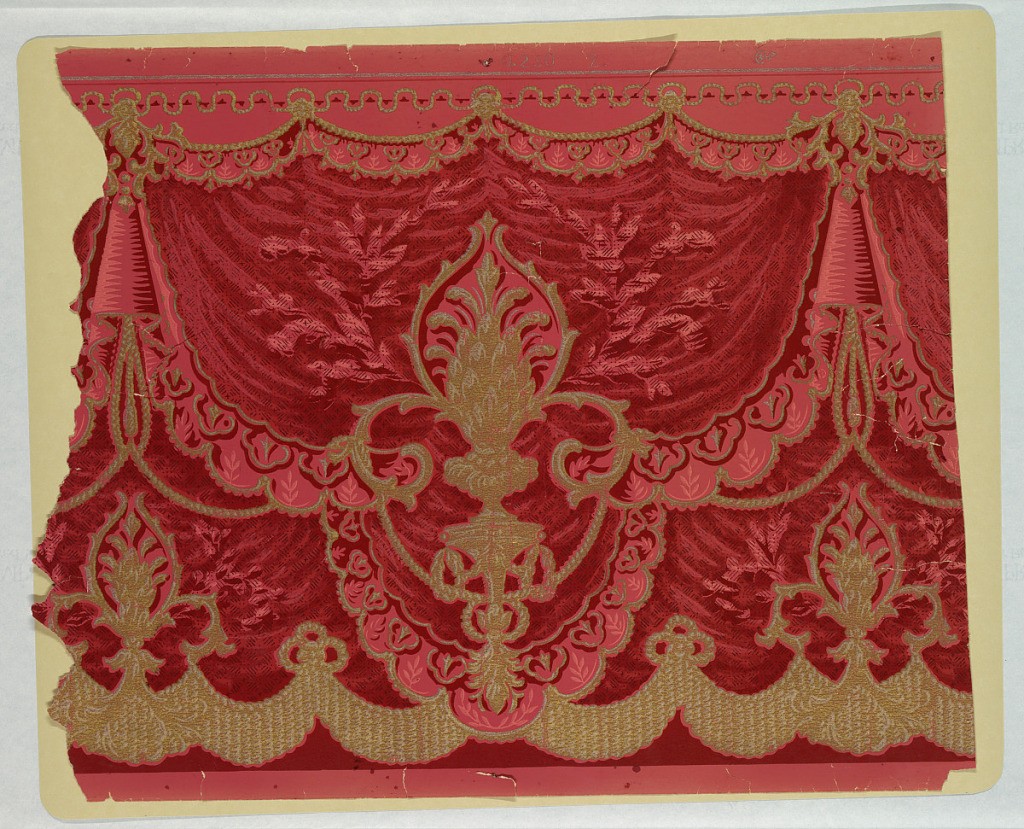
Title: Frieze
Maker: Cresswell & Washburn Ltd, Philadelphia, Pennsylvania, 1880 - 1900
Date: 1875–1900
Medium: Machine-printed paper
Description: Frieze on patterned red ground, to the apearance of swagged velvet fabric or drapery gathered at the top by gold metallic fasterners; metallic gold and white torch-motif patterns bordered at the bottom by scalloped metallic gold patterned swags.